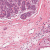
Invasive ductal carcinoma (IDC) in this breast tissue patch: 0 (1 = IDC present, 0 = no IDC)